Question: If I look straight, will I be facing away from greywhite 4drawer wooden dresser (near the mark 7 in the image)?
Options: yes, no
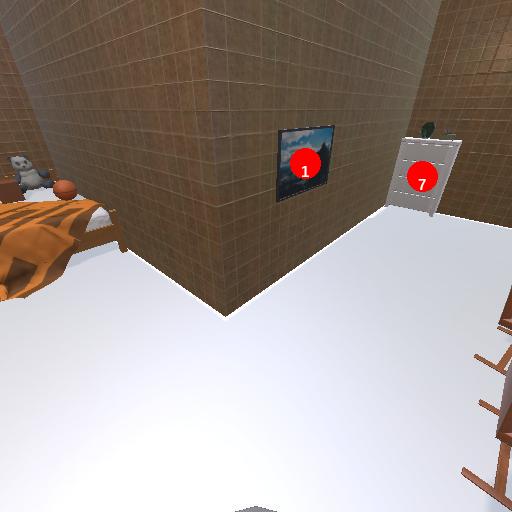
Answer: yes